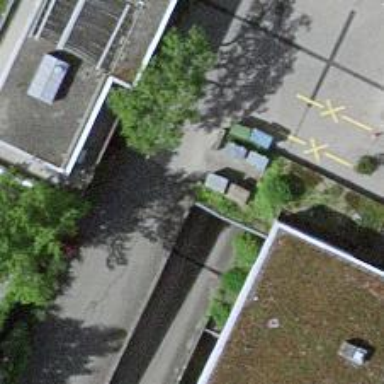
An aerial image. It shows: Parking entrance.